A scalogram of one vibration snapshot from a rotating bearing is shown, computed with a continuous wavelet transform. Based on the visible evidence, which condition applies: normal, inner_race, outer_race, ball?
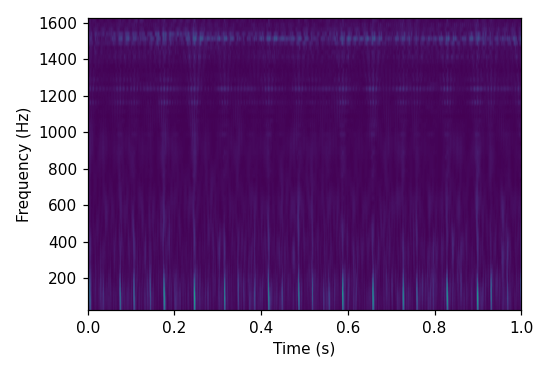
Answer: inner_race